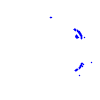
Particle: pion